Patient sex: F
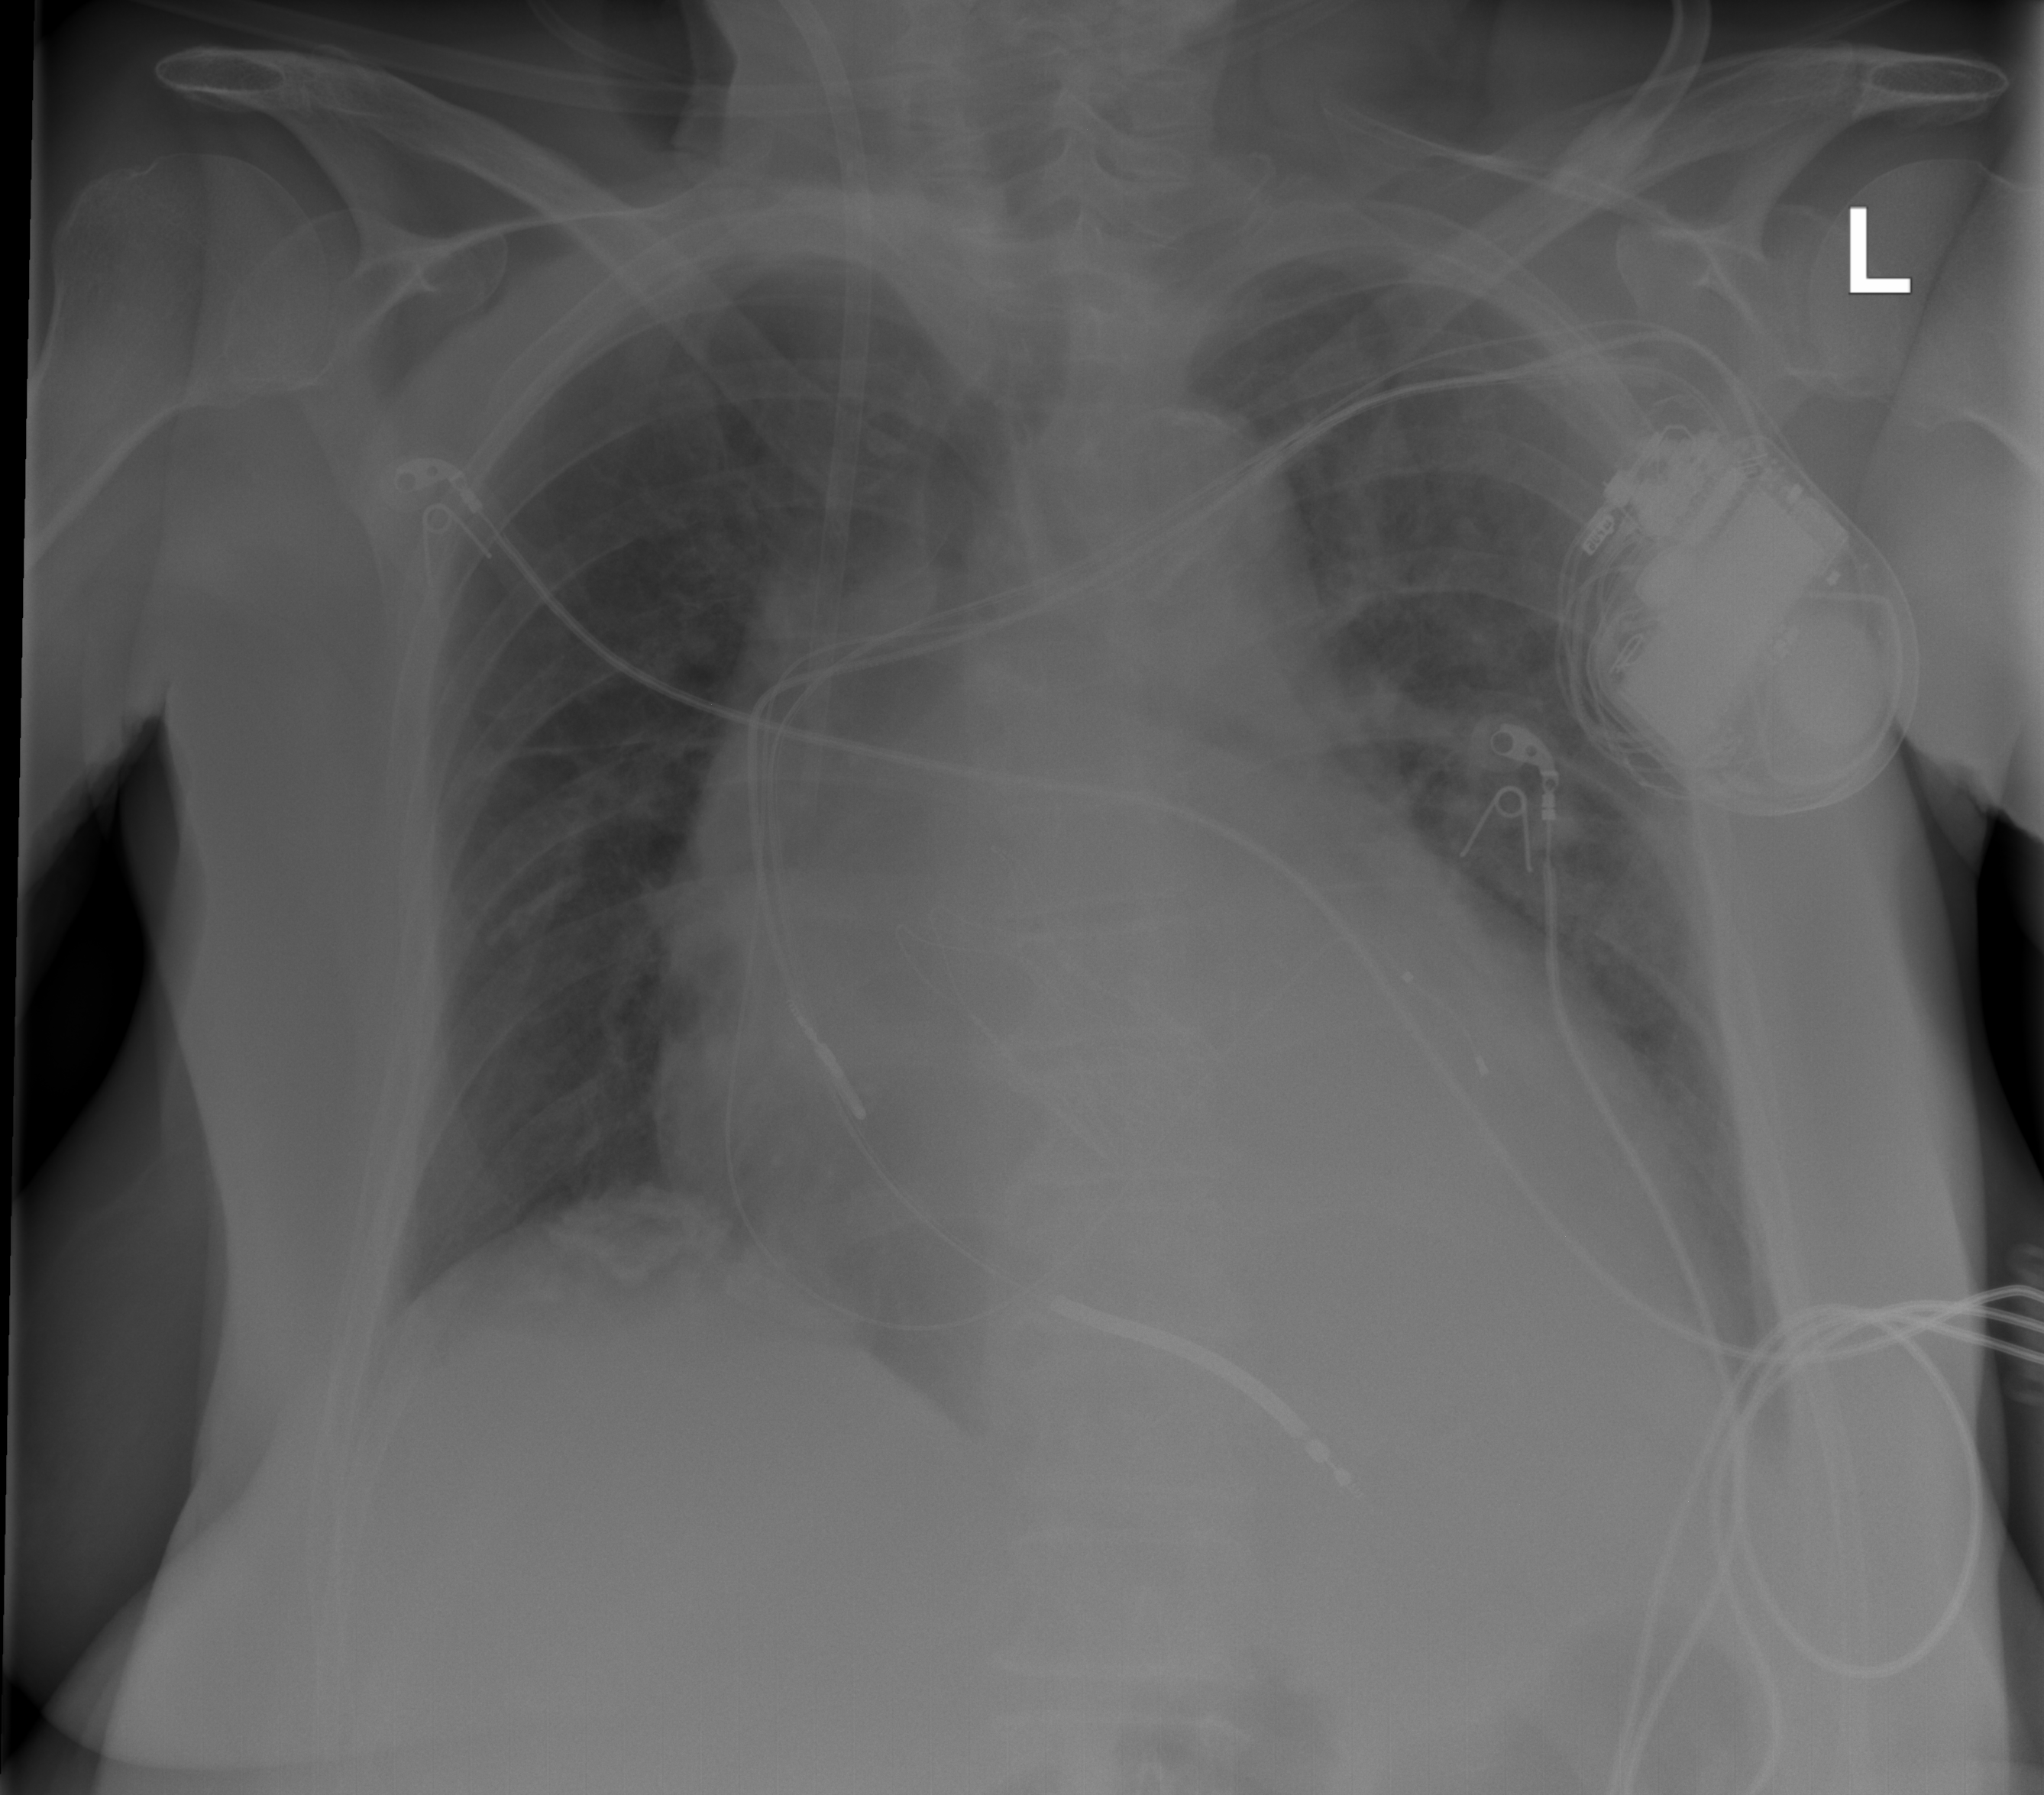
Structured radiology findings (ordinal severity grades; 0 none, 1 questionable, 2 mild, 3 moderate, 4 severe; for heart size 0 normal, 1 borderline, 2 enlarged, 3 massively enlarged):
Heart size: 3
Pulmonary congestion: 2
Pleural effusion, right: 0
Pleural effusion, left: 2
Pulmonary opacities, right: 0
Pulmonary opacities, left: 0
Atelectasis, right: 2
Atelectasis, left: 2